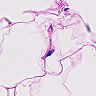
Metastatic tissue present: no